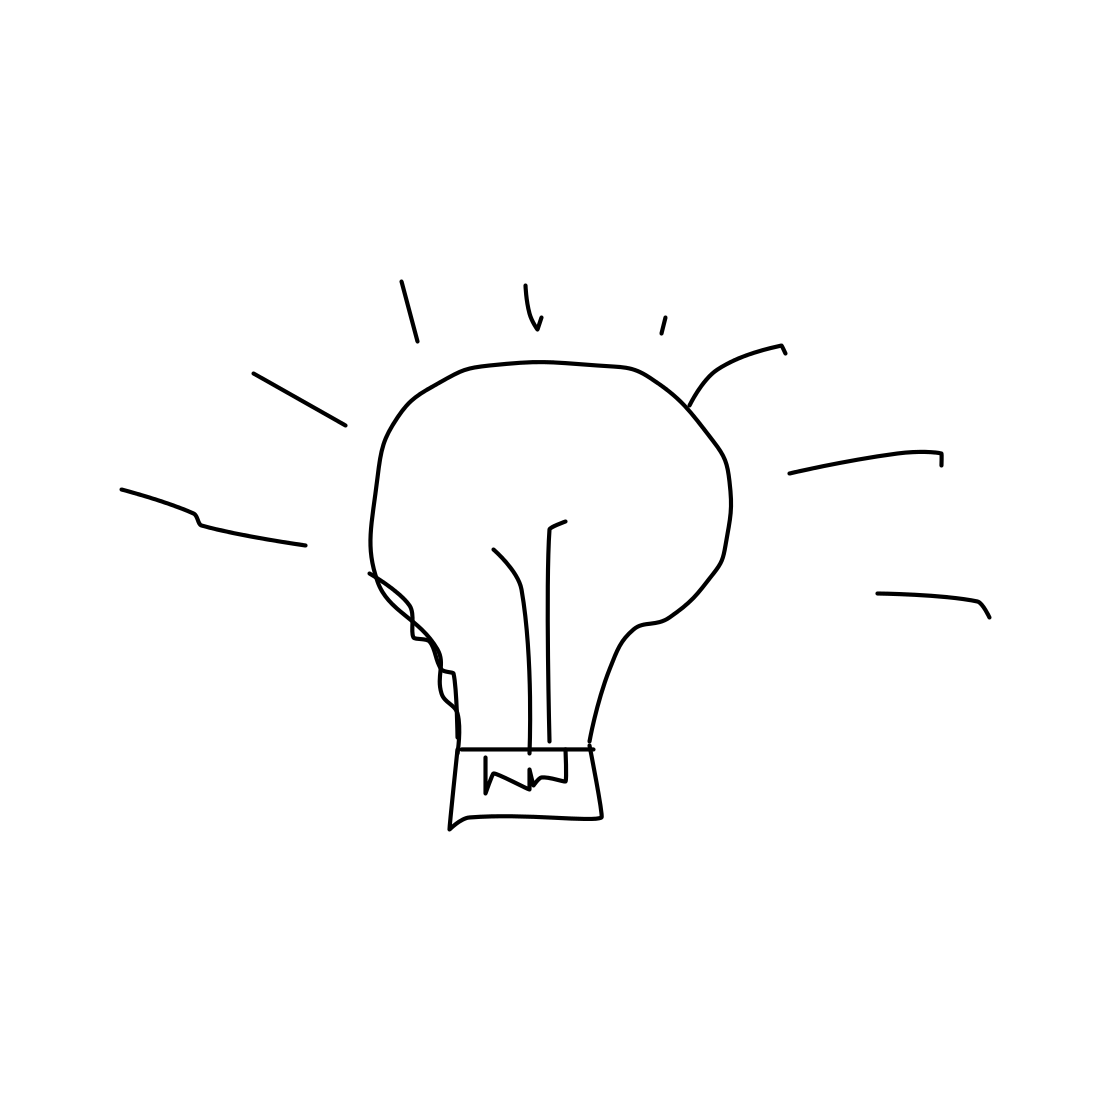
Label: lightbulb